Field crop: tomato
Growth stage: 2
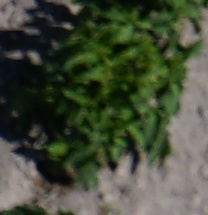
Species: tomato